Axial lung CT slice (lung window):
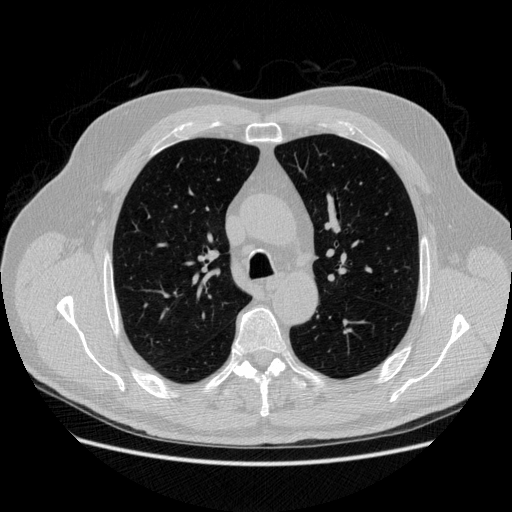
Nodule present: no